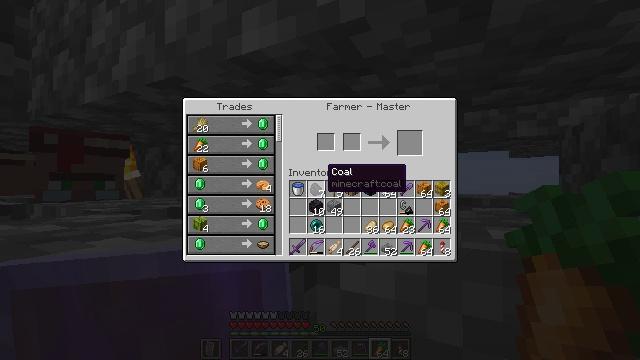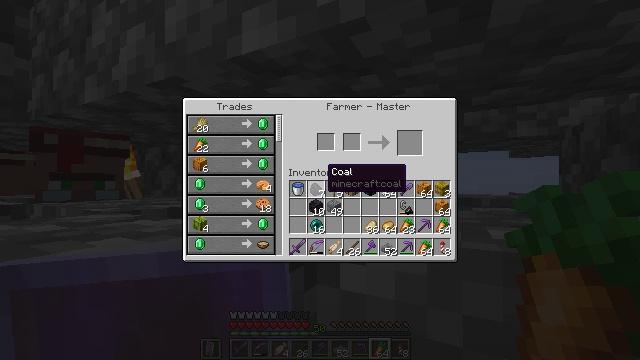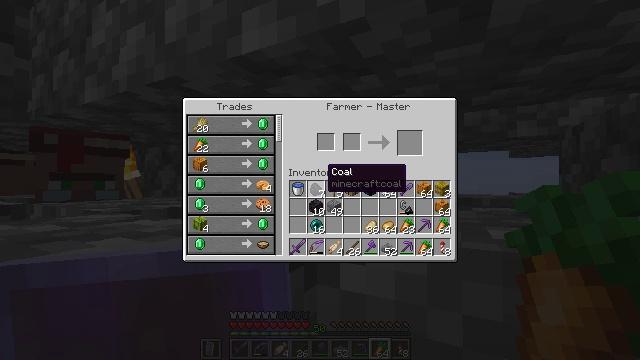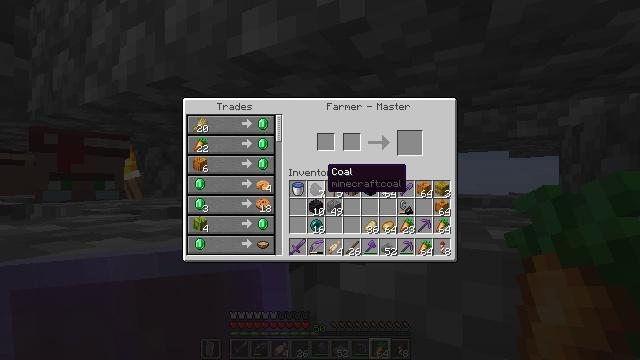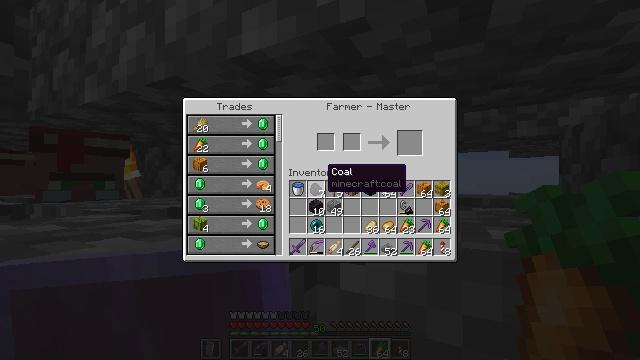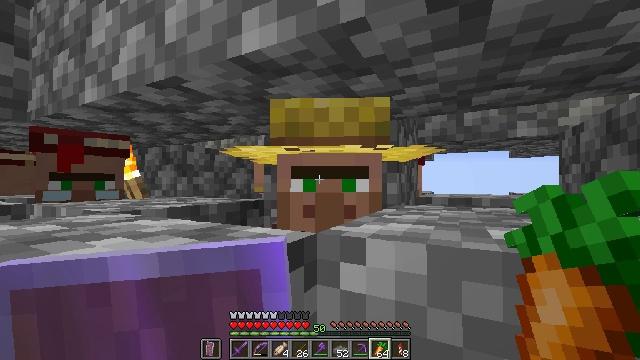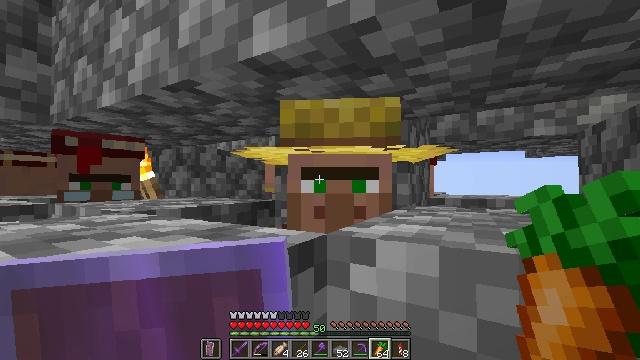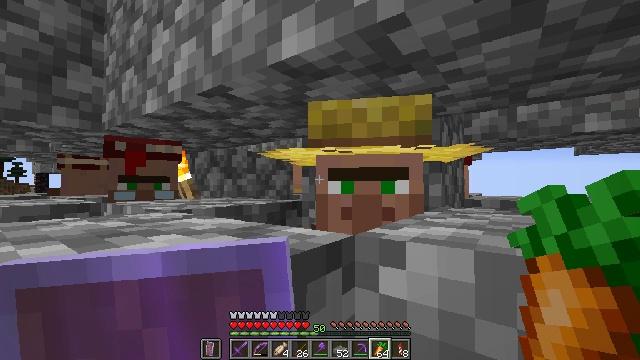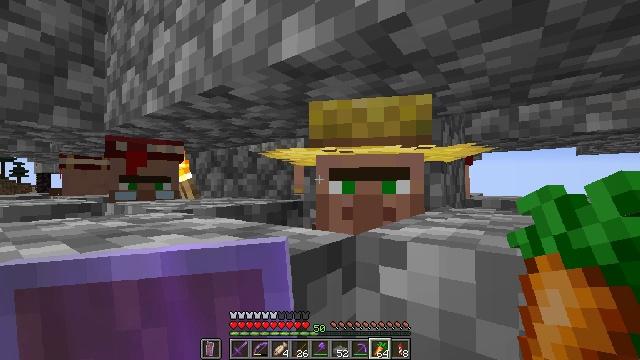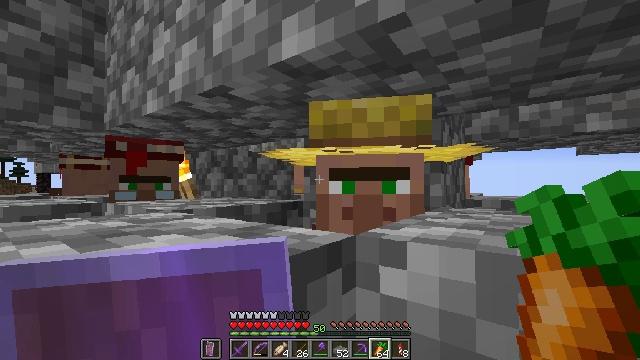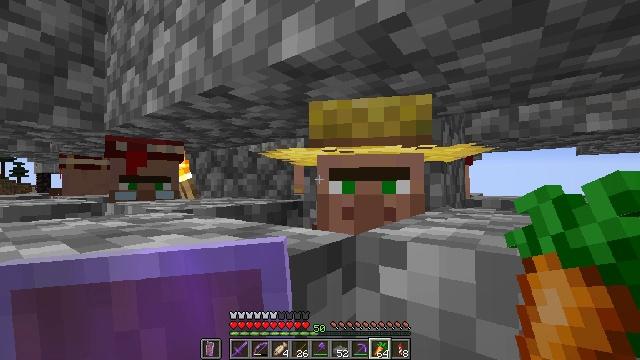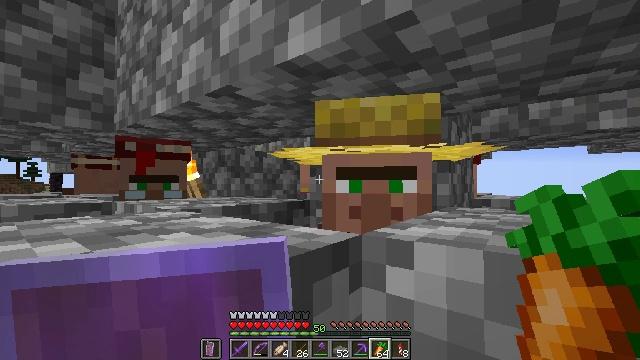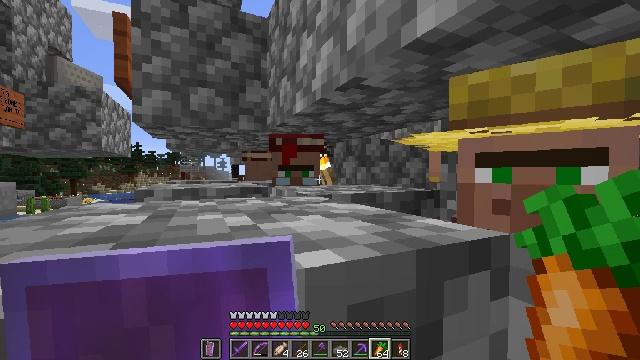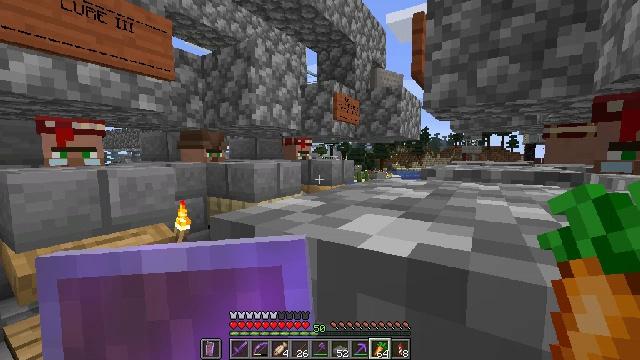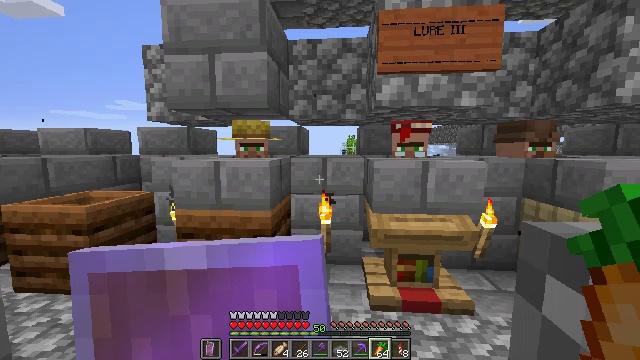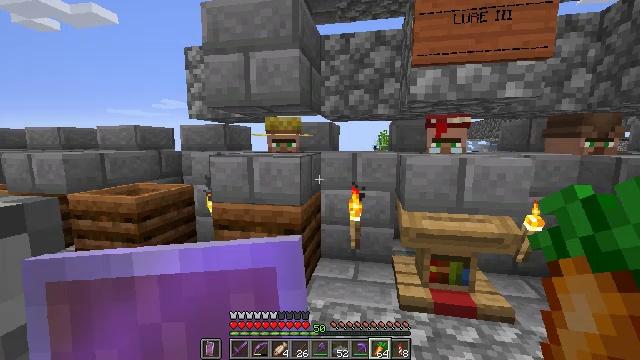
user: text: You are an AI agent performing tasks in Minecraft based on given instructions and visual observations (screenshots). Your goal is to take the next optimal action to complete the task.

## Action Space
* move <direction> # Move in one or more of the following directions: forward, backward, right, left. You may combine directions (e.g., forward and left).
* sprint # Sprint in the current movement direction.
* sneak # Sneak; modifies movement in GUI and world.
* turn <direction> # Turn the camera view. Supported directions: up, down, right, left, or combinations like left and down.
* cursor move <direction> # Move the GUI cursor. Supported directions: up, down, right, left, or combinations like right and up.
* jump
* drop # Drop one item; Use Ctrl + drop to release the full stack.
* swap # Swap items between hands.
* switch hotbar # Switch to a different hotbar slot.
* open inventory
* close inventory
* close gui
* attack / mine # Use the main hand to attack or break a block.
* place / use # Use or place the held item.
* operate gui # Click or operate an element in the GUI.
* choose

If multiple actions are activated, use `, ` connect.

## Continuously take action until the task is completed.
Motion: motion action
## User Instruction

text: Remove the existing composter.
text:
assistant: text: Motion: no_op
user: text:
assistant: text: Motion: no_op
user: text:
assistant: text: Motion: no_op
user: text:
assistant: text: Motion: no_op
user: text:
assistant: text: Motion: no_op
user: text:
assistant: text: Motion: turn left
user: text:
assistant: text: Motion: turn left
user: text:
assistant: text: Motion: no_op
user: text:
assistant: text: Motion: no_op
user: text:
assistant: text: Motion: no_op
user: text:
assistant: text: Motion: turn left
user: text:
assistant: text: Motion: turn left and down
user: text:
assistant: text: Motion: turn left and down
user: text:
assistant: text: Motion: turn left and down
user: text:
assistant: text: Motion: turn left
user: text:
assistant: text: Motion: no_op
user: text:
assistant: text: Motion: no_op
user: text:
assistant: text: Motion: no_op
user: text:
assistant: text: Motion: no_op
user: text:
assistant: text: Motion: no_op
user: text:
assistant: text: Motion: no_op
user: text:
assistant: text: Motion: no_op
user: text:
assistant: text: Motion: no_op
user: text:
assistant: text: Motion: no_op
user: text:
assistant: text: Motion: no_op
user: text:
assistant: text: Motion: no_op
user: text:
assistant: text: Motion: no_op
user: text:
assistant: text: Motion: no_op
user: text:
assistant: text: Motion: no_op
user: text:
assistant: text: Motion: no_op